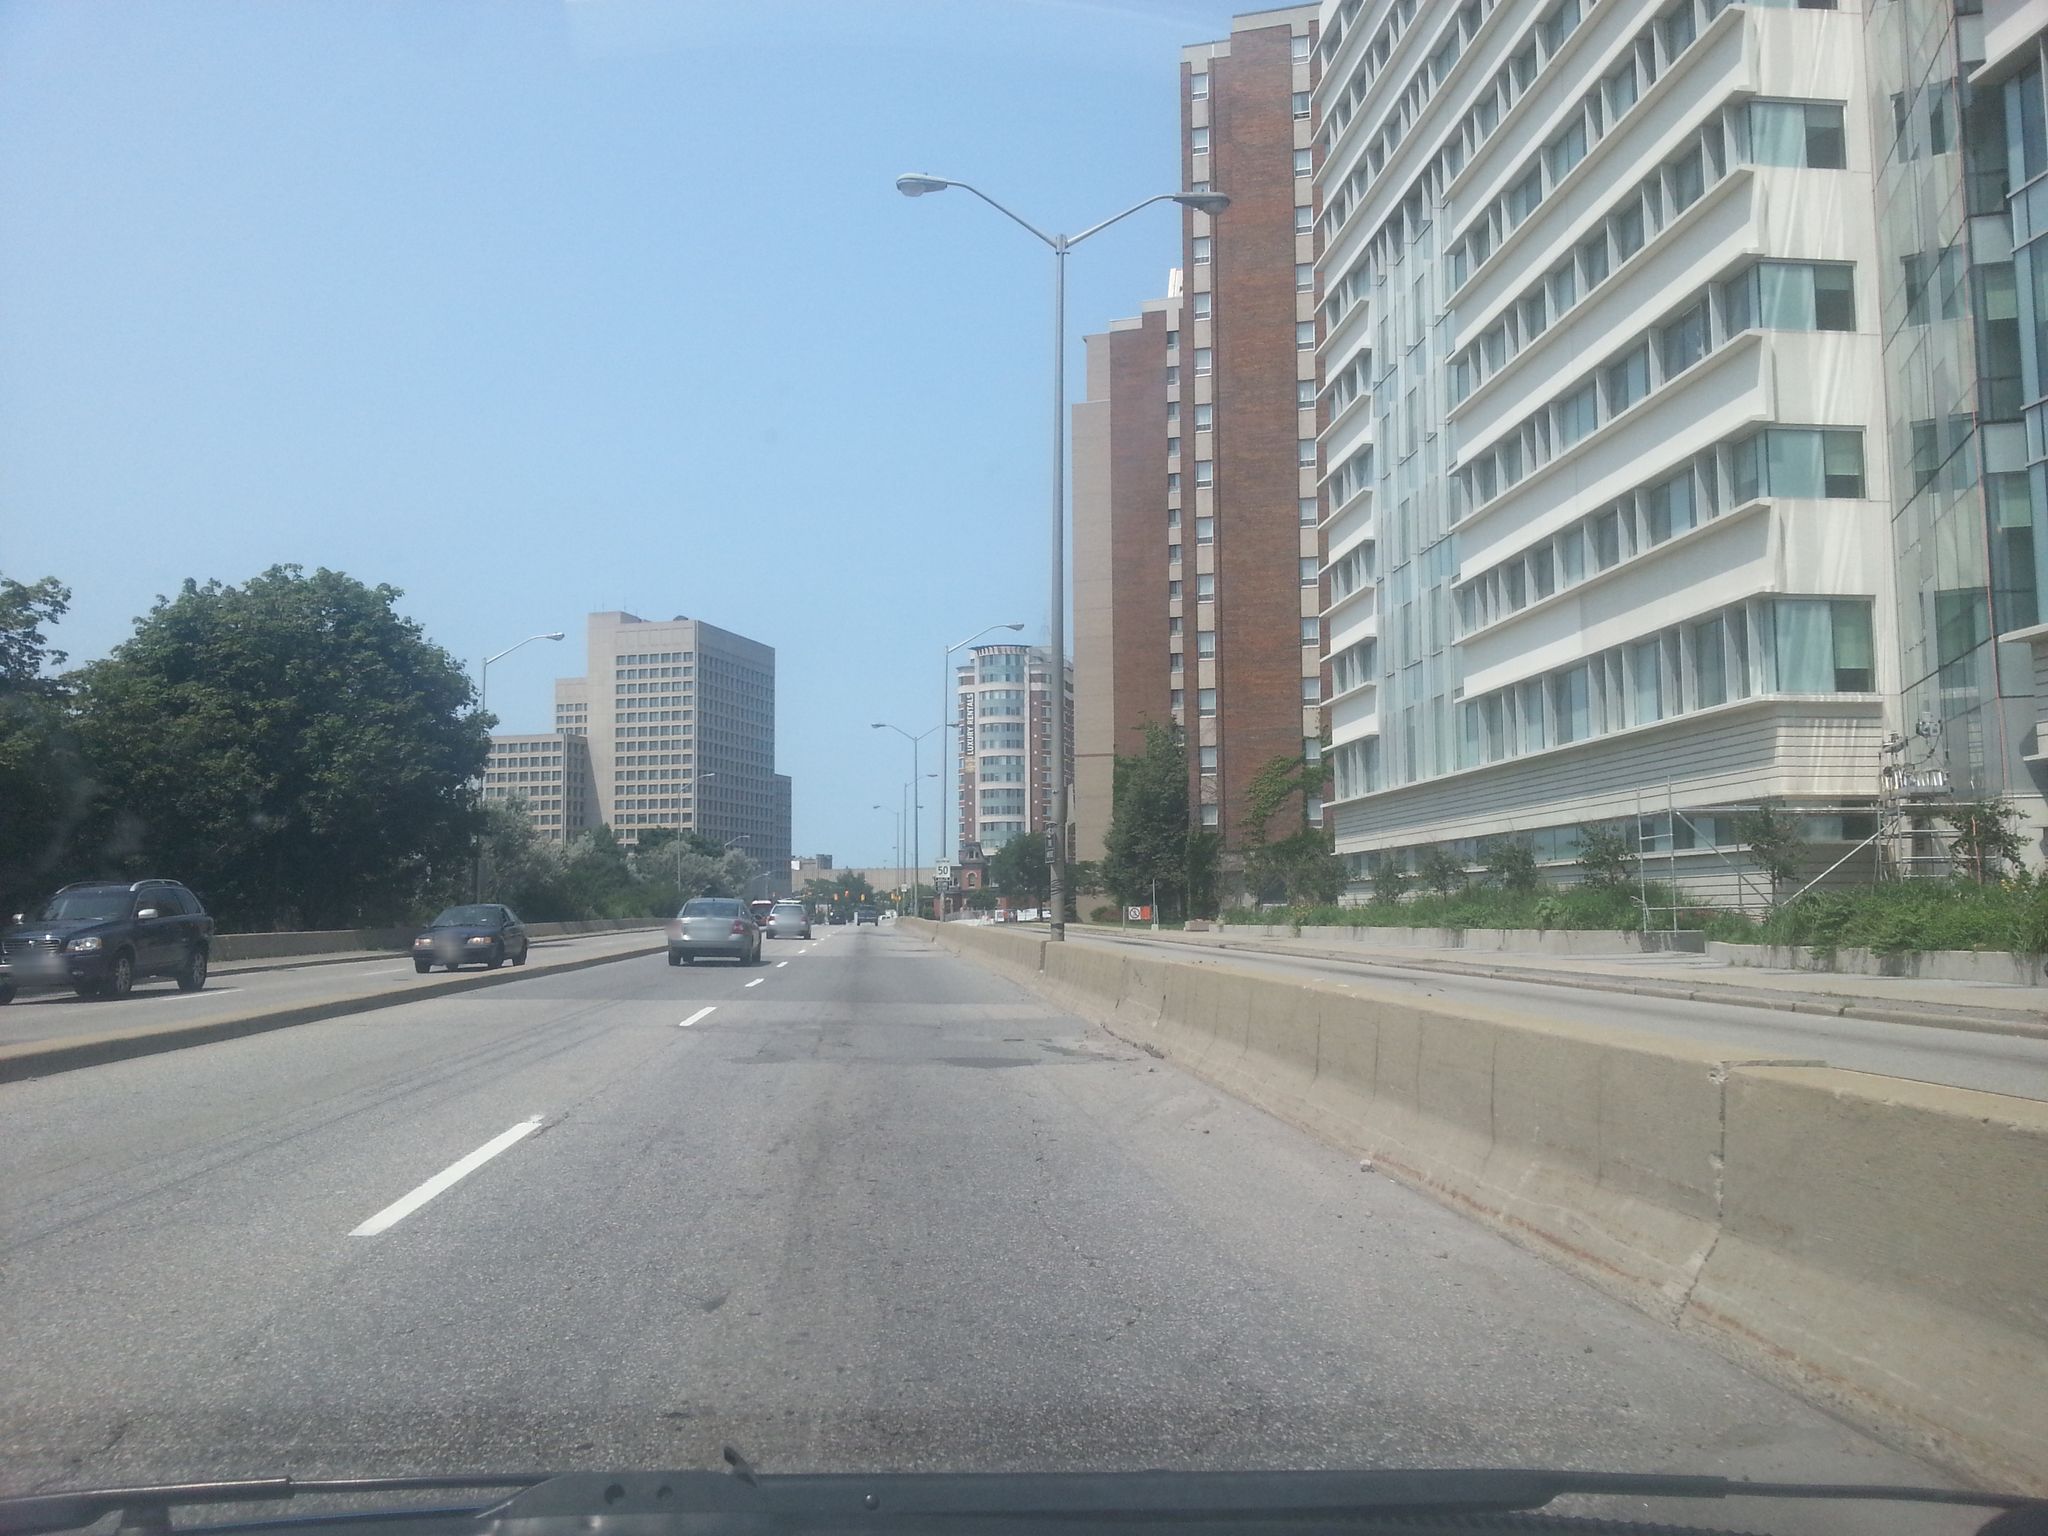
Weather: clear
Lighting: day
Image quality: good
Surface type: driving surface
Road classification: primary, motorway_link
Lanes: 2
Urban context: urban centre
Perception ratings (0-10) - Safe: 4.45, Lively: 7.32, Beautiful: 3.41, Boring: 2.58, Depressing: 6.1, Wealthy: 6.28